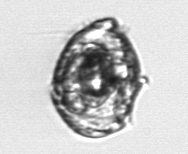
Label: Proterythropsis